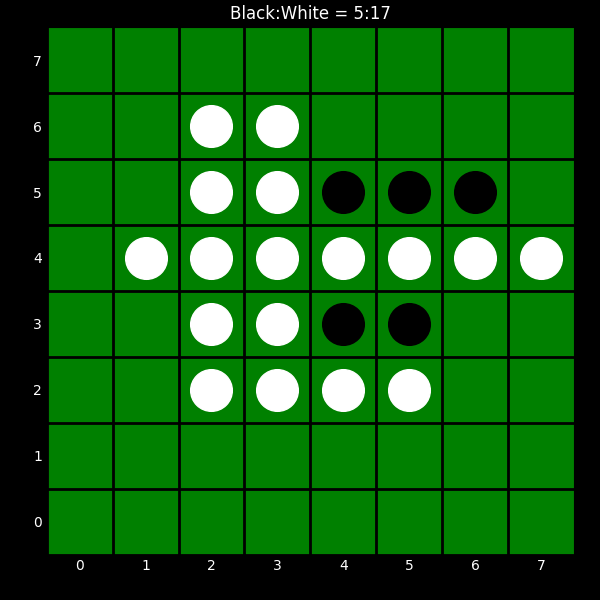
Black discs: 5
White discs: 17